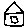
Label: house